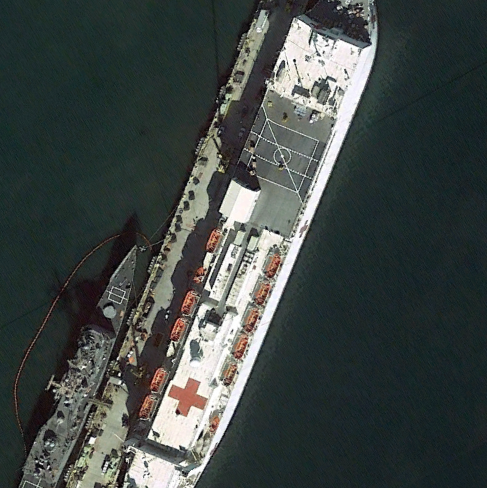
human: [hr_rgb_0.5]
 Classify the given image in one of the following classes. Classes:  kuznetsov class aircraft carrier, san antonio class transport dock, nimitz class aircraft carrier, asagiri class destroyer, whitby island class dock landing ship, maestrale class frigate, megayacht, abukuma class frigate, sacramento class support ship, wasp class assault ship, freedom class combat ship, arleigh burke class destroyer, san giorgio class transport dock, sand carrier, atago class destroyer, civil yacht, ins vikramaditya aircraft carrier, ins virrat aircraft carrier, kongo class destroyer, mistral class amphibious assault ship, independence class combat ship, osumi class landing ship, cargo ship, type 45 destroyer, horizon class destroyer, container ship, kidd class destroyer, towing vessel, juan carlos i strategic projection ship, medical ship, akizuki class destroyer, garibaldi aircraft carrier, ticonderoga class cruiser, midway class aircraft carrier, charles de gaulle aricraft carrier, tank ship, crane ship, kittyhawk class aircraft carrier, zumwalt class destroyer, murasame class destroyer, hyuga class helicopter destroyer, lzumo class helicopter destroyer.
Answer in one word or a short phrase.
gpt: Medical ship